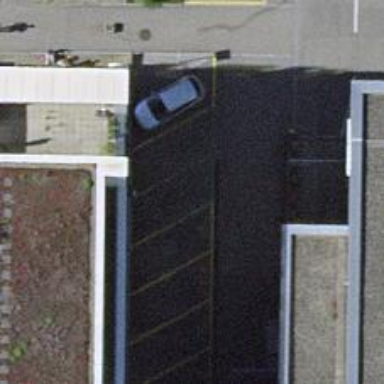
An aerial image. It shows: Charging station.